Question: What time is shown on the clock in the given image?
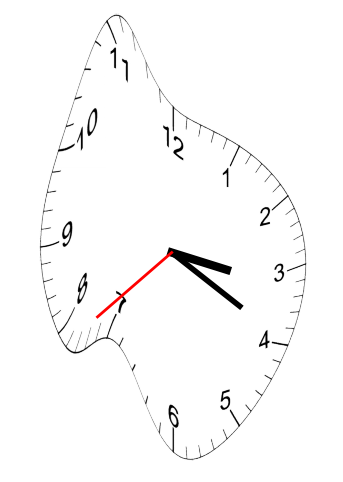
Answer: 03:19:38